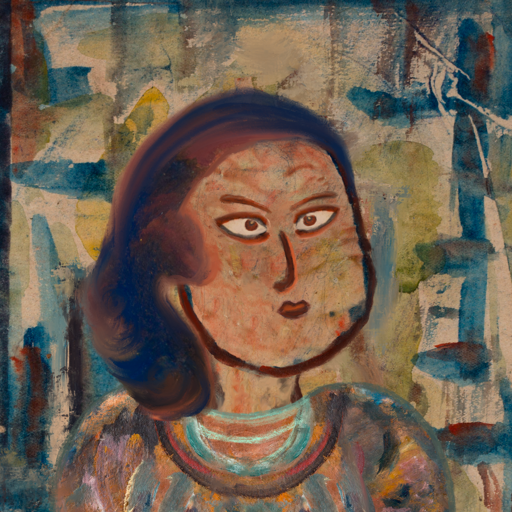
Background: Orphan, Head And Neck Side: Orphan, Face Side: Roy_Bahadur, Bust: Boggyland, Hair Side: Mother_And_Son_Son, Head Accessory: Blank, Second Necklace: Blank, Necklace: Blank, Baby: Blank